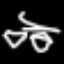
Label: diamond